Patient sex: M
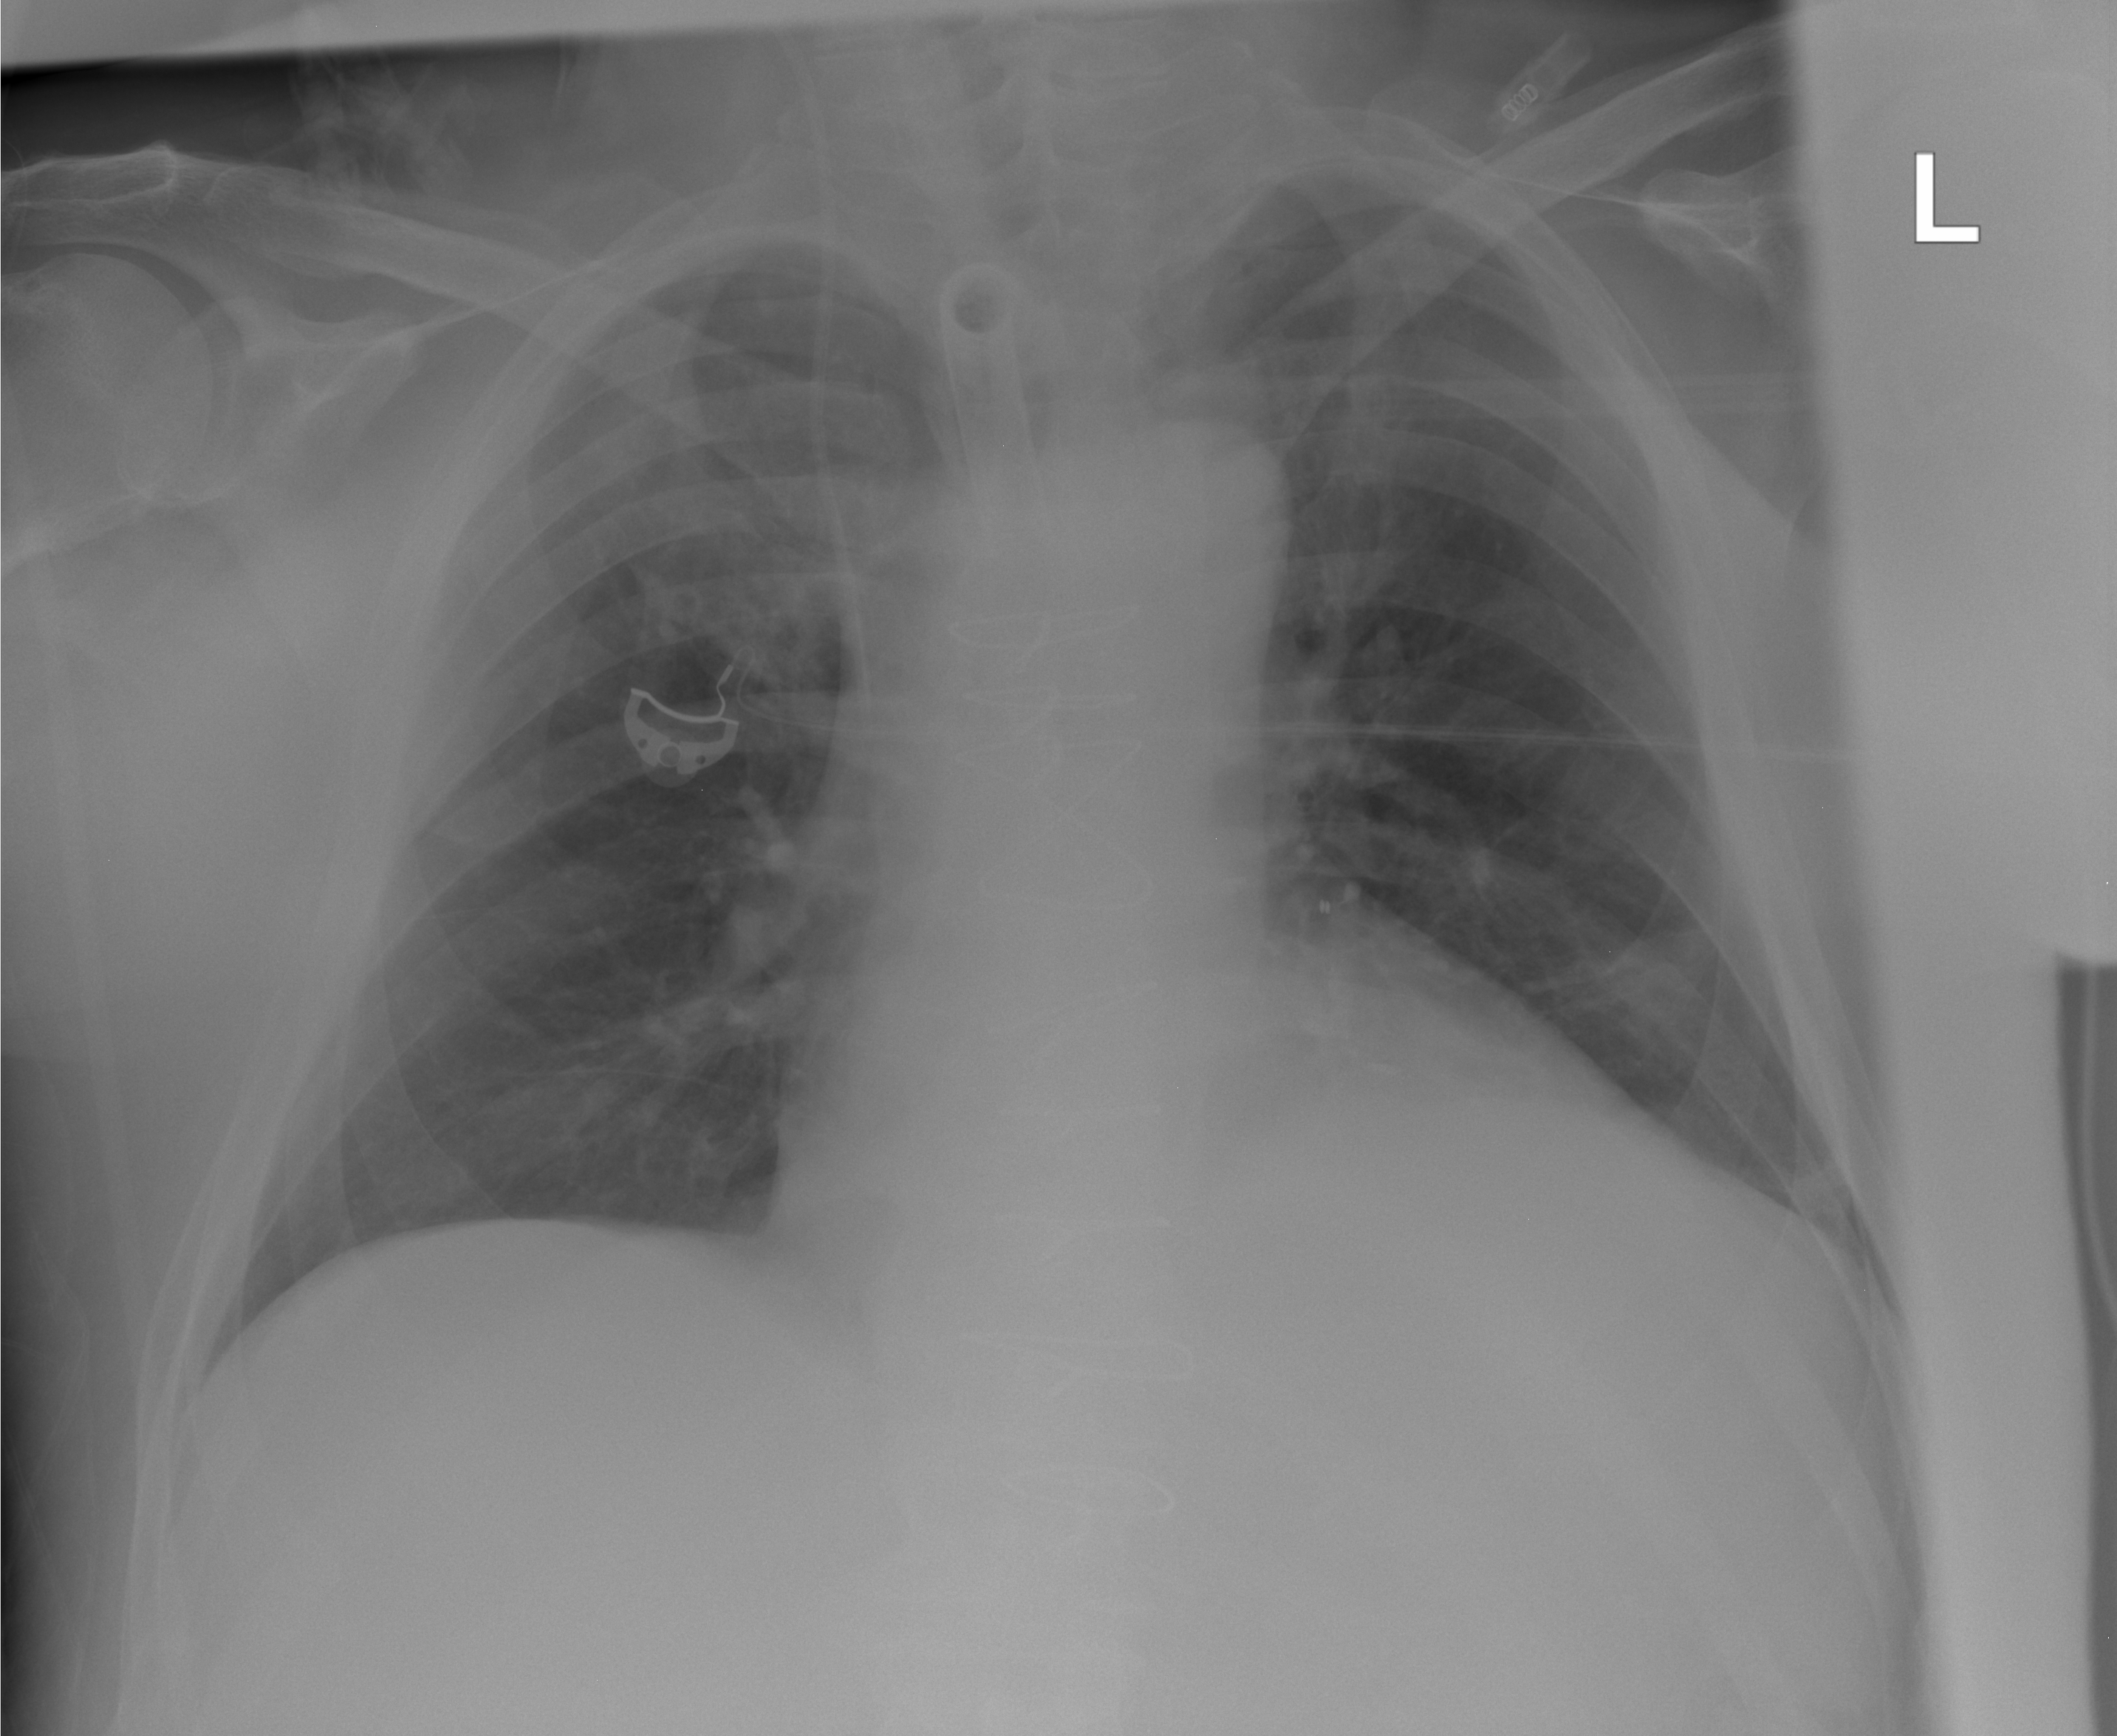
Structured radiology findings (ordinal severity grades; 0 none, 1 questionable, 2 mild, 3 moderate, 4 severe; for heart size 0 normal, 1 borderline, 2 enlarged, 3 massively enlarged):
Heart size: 2
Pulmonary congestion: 0
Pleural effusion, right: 0
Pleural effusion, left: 0
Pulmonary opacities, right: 2
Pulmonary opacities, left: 0
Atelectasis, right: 0
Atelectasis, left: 2